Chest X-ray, PA view. Patient: 25 years old, sex M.
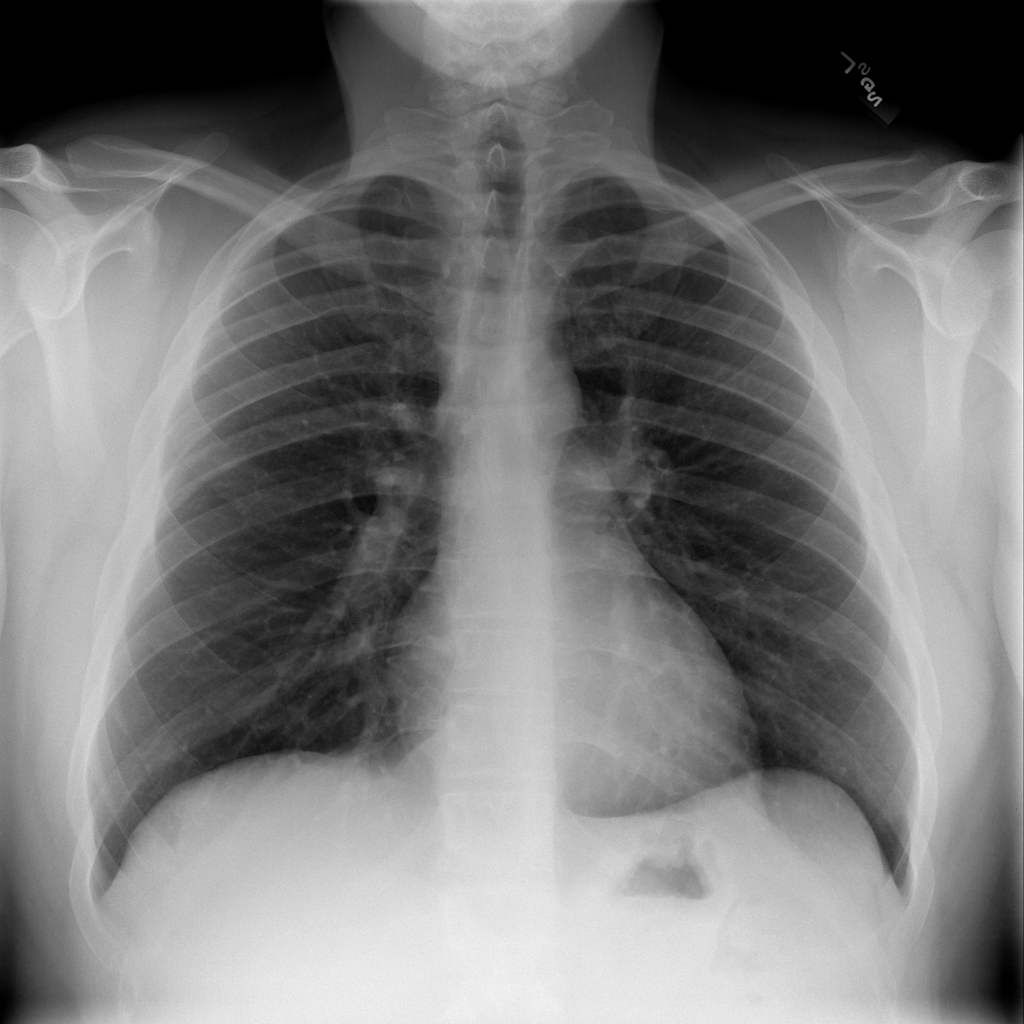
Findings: No Finding